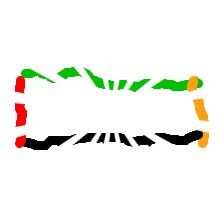
Shape: rectangle